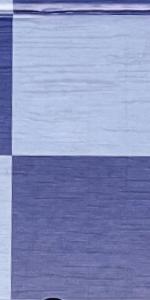
Label: Empty